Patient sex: M
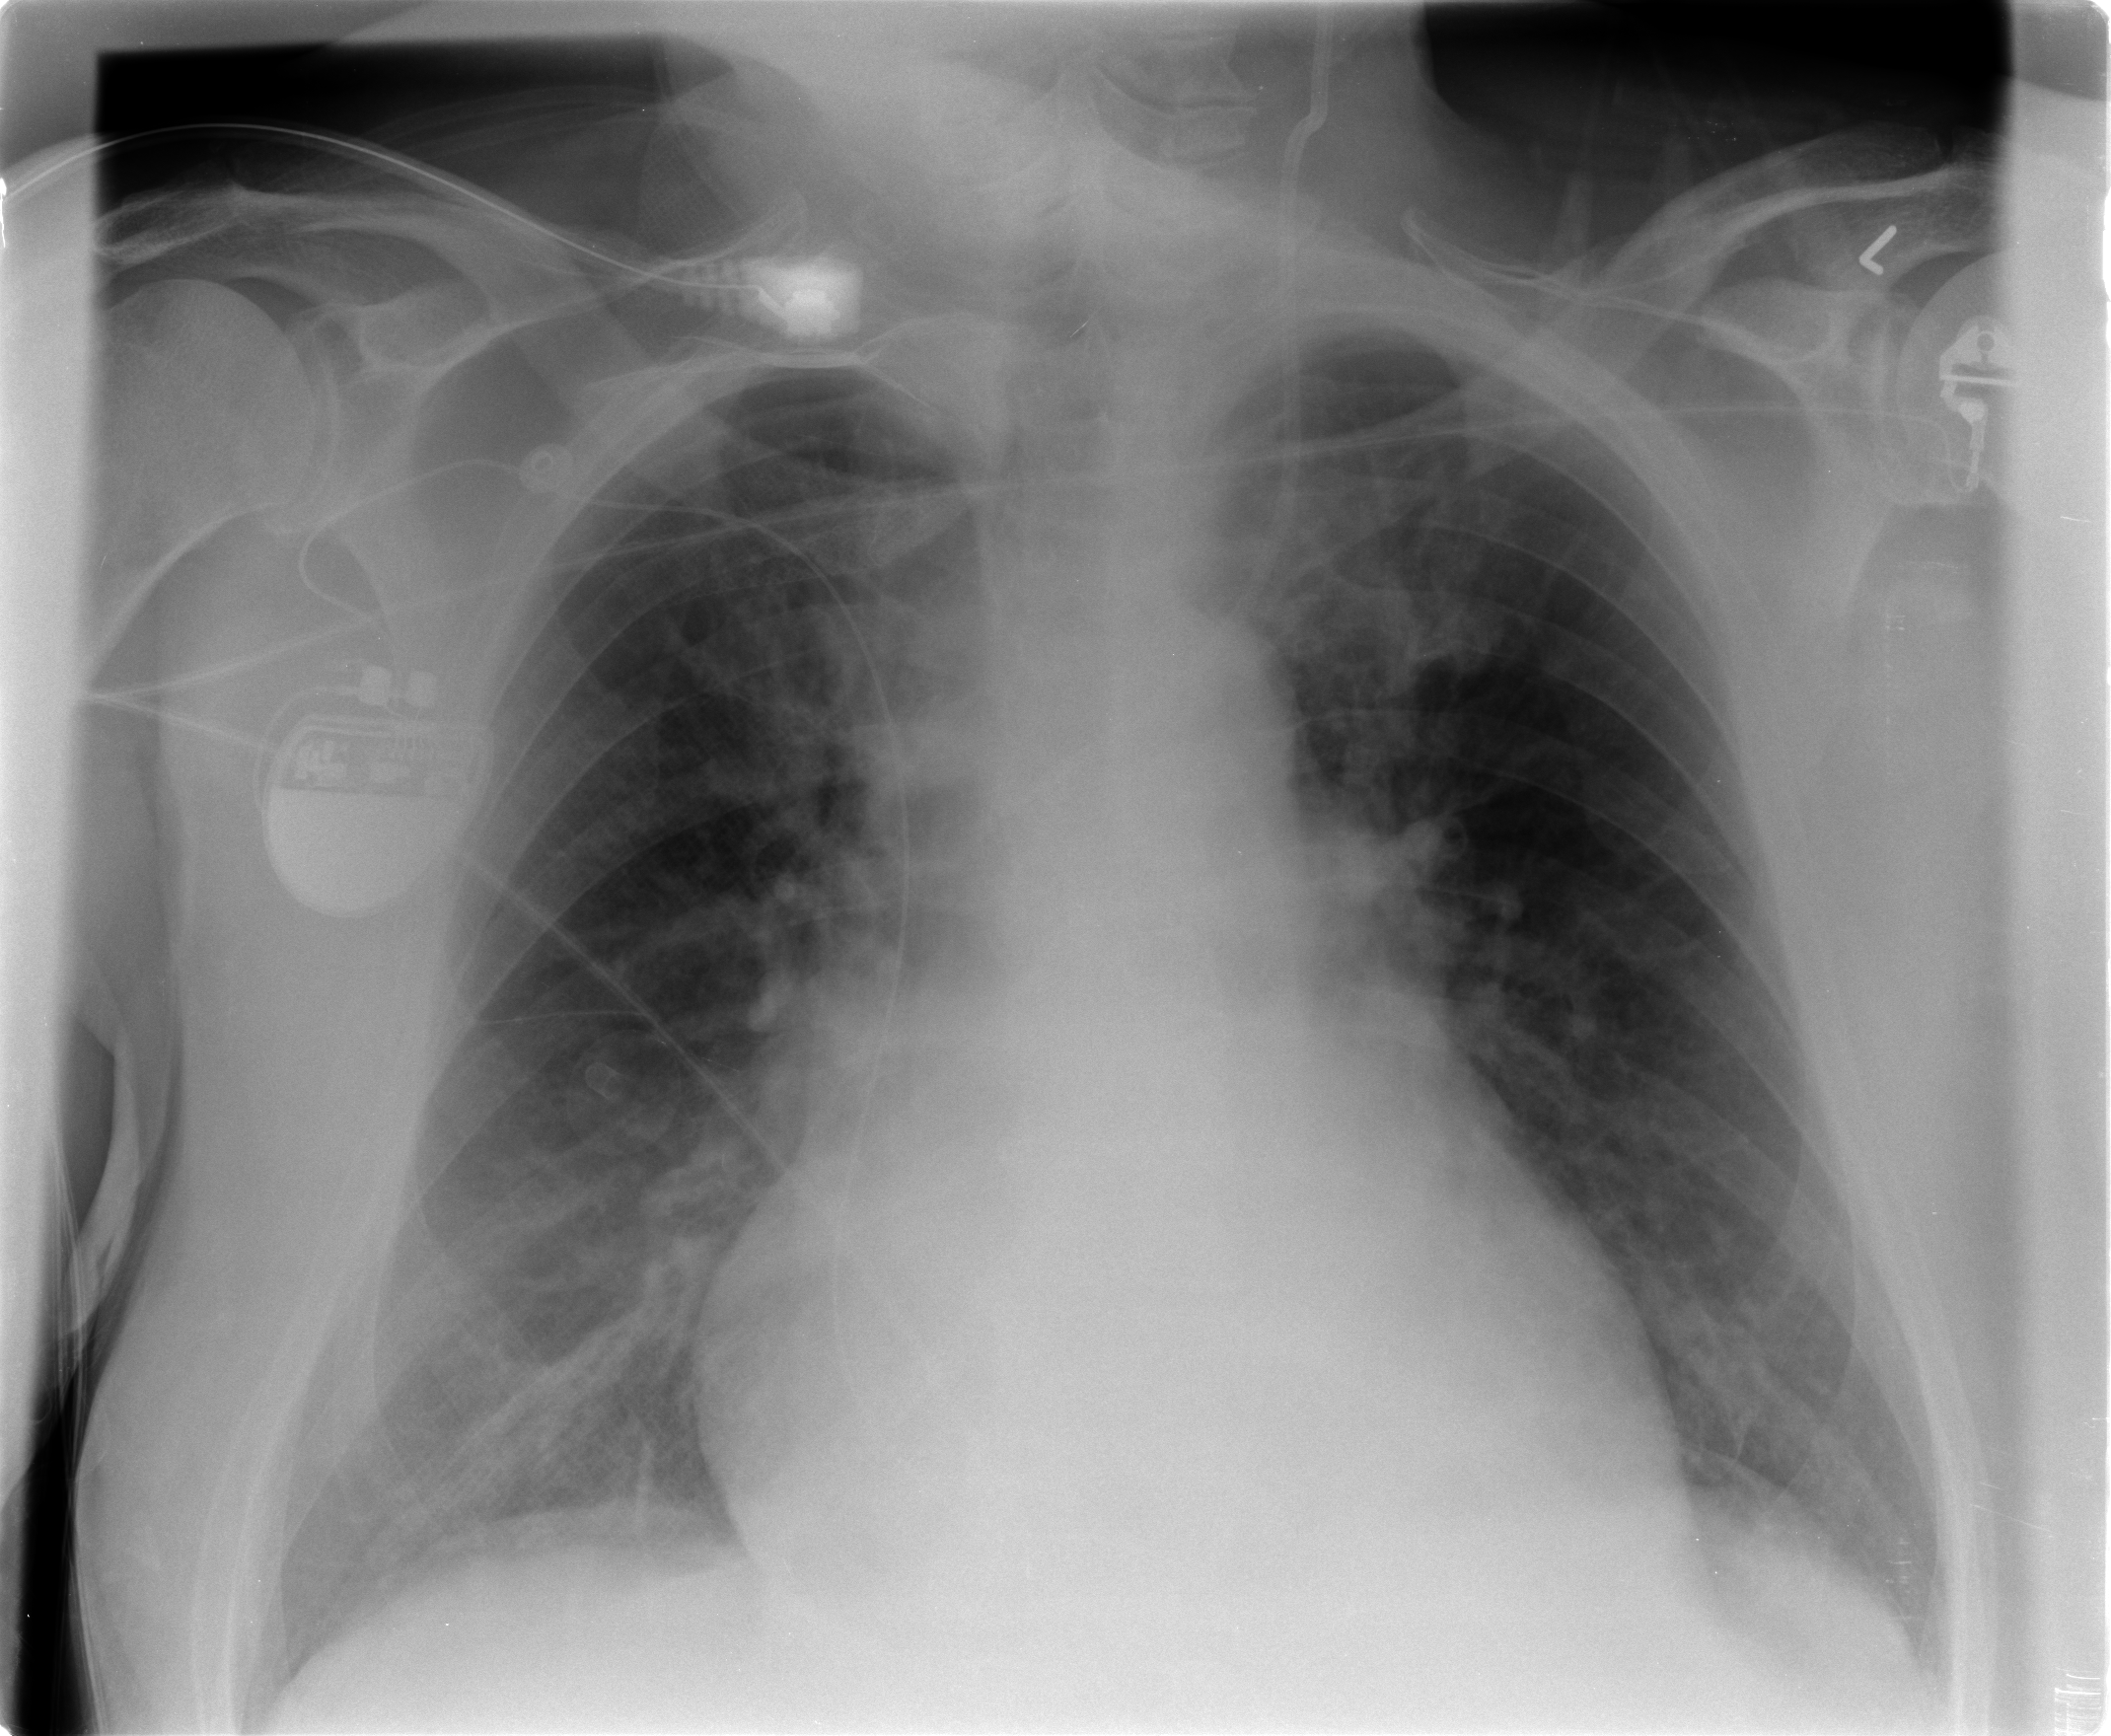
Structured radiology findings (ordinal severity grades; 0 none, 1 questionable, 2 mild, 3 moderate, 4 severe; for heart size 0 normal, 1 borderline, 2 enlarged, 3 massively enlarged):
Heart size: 2
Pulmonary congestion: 2
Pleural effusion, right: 0
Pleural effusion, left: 0
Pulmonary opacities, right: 2
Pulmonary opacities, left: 2
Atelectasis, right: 0
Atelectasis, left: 2